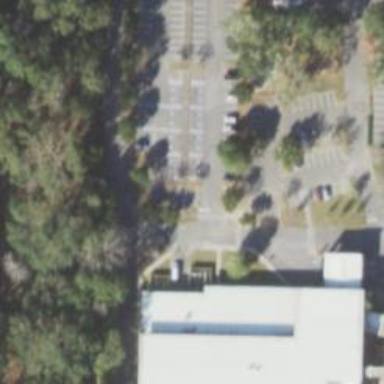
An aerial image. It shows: Parking space is available.